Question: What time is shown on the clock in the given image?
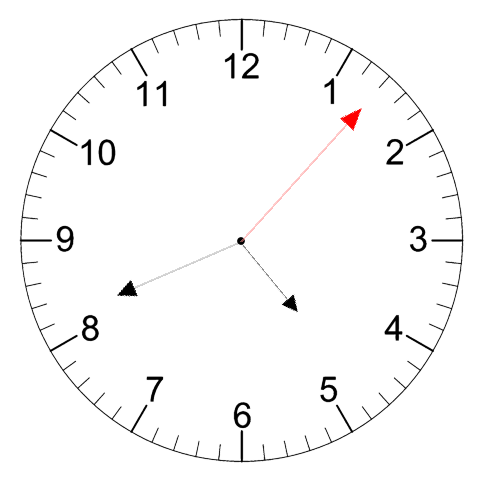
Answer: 04:41:07